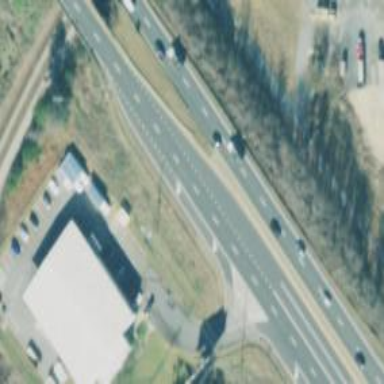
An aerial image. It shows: Asphalt road classified as primary highway with expressway characteristics.